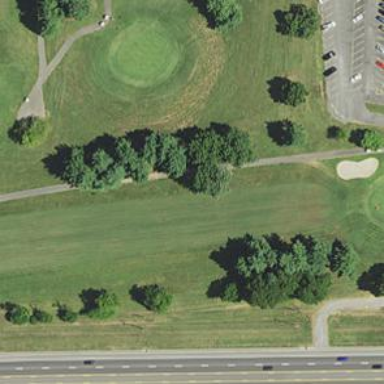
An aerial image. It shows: Golf fairway in the image.